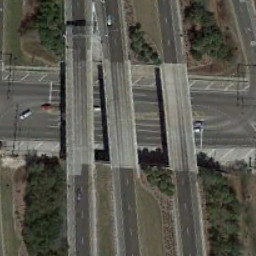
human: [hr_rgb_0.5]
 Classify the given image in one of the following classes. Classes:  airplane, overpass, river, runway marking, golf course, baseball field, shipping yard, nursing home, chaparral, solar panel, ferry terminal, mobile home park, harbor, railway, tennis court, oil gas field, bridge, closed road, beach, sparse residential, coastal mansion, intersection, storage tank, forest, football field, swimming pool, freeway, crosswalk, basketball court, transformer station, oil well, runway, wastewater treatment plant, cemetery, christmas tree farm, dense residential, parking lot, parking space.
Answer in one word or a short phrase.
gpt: overpass